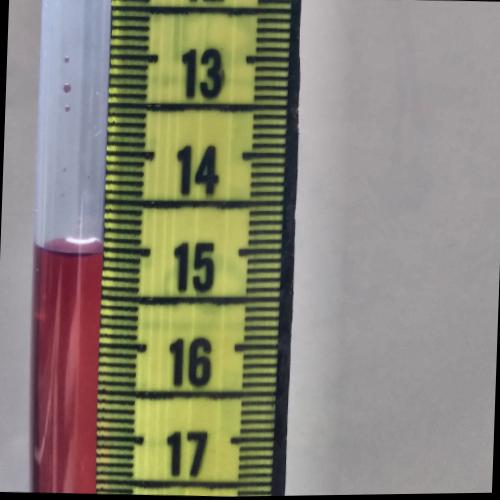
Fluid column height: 15.0 cm